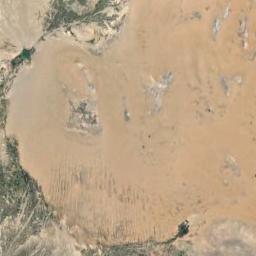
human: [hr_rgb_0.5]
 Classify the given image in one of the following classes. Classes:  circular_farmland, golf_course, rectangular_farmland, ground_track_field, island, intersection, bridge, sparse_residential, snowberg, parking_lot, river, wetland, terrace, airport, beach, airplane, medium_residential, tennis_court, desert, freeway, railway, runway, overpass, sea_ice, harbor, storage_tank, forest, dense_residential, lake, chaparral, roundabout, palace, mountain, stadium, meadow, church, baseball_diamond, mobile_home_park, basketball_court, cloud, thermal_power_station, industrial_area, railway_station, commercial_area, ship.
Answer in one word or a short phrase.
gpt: desert